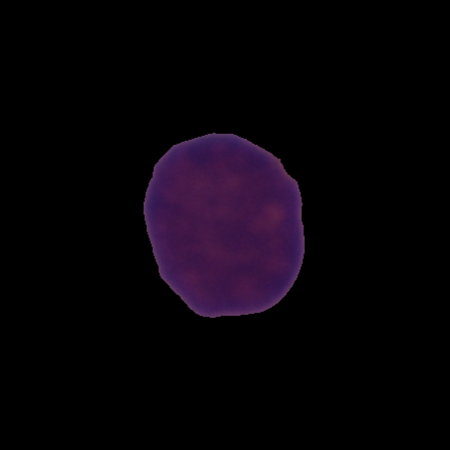
Label: healthy